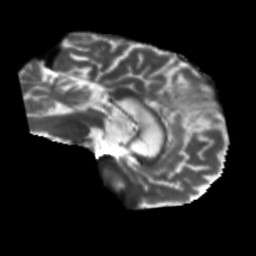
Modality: T2w
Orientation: sagittal
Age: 58
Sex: male
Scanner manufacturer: siemens
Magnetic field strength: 3 T
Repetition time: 5.47 s
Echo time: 0.0854 s